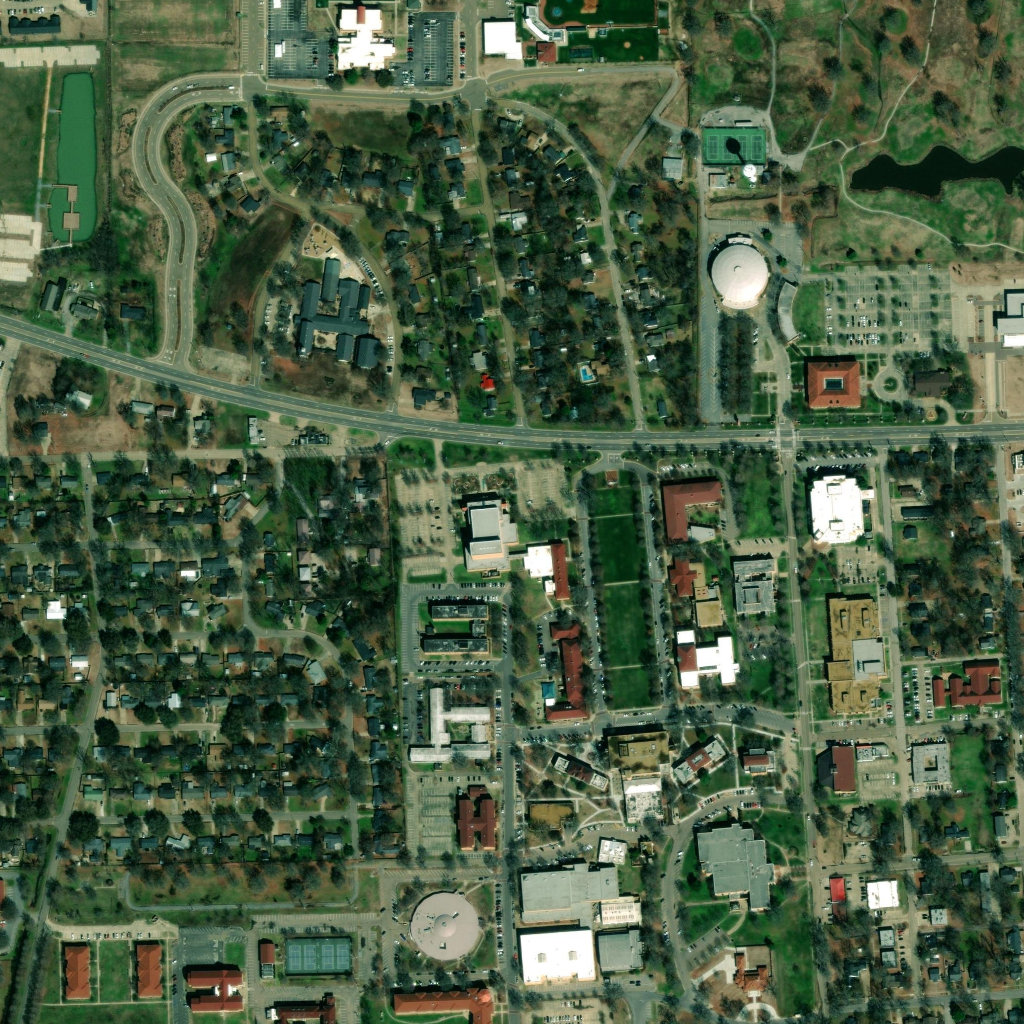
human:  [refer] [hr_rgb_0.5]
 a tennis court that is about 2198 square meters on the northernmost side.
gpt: <box>[[68, 12, 74, 16, 0]]</box>